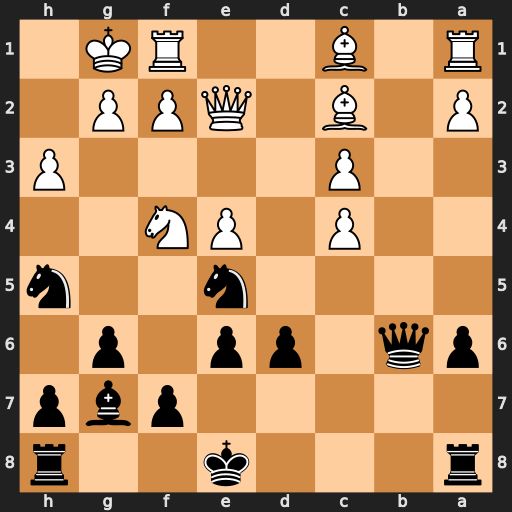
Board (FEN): r3k2r/5pbp/pq1pp1p1/4n2n/2P1PN2/2P4P/P1B1QPP1/R1B2RK1
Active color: b
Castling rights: kq
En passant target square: -
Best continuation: Ng3 Qd1 Nxf1